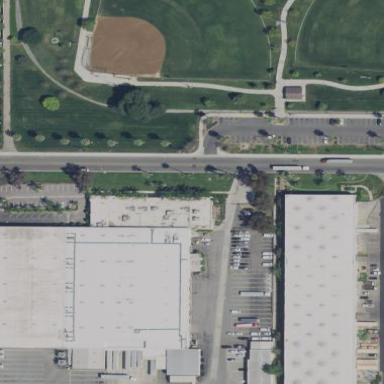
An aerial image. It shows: Retail building.